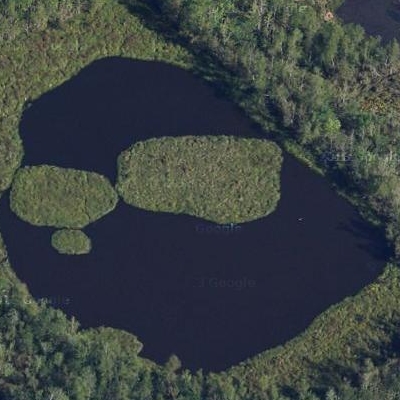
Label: dRiverLake